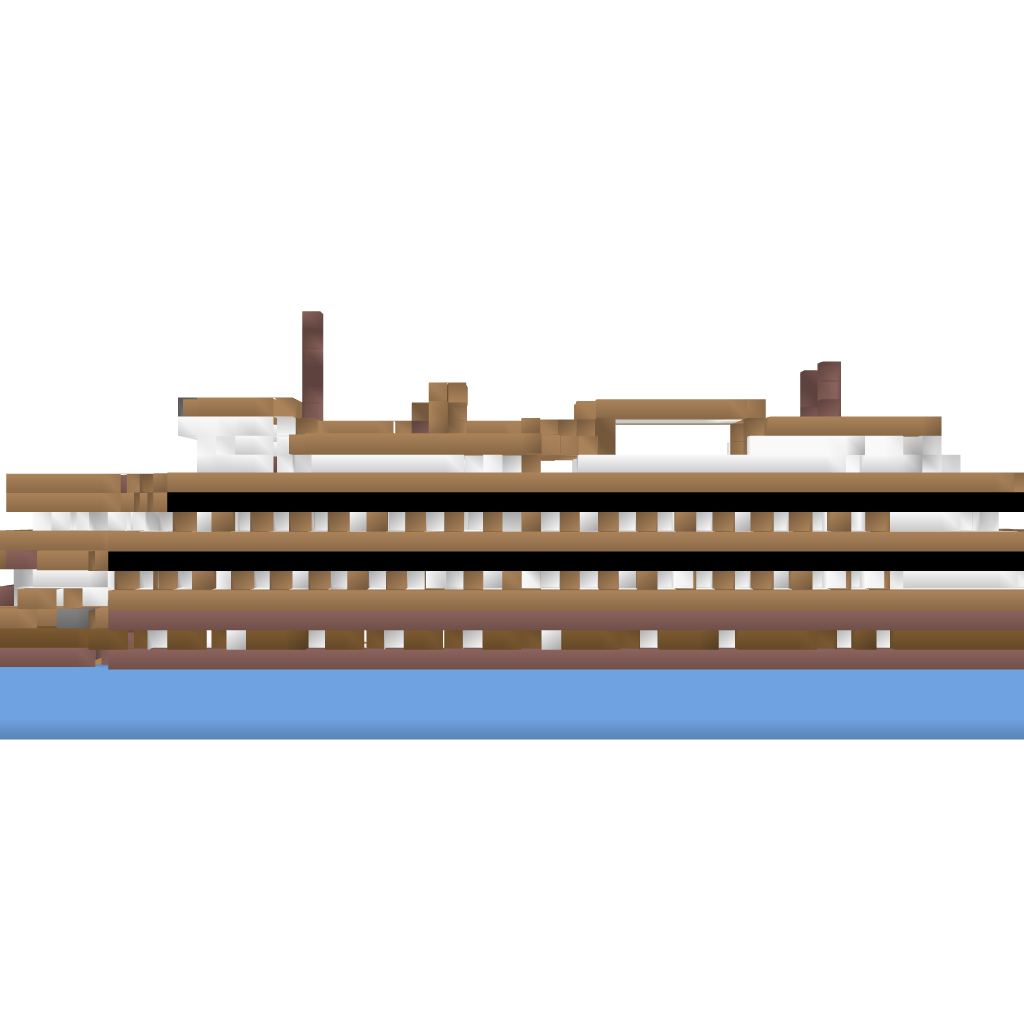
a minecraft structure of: AxiumSA Luxury Liner good quality